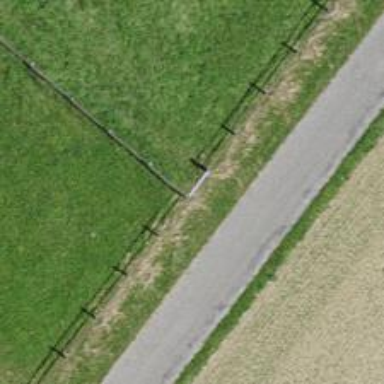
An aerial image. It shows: Fence.